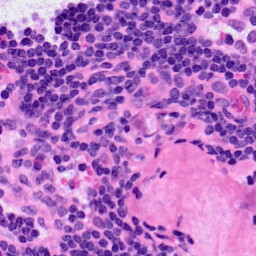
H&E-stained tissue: LymphNode